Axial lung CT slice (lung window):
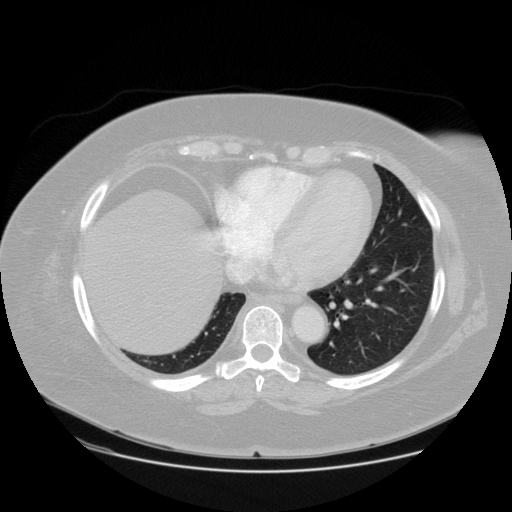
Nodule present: no